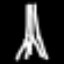
Label: The Eiffel Tower